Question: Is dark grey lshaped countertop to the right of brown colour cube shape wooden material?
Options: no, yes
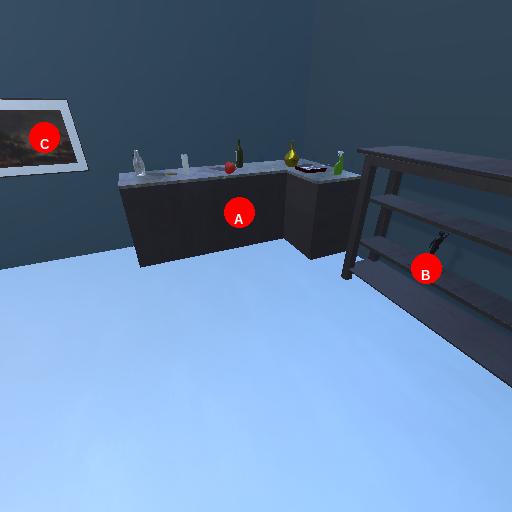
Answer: no